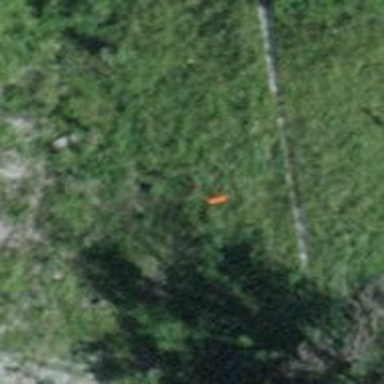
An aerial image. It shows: Pole supporting pipeline marker with roof cover.